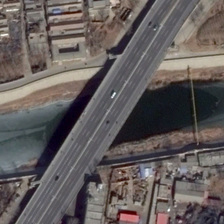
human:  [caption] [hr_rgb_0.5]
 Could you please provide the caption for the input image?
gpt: a bridge is on a river with many buildings on two sides .

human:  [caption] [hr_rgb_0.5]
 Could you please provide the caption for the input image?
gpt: the wide two-way six-line bridge makes both sides of the river connected .

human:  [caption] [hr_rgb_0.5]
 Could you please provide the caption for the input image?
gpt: the wide two-way six-line bridge makes both sides of the river connected .

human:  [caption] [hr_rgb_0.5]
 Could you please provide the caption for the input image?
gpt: a bridge is on a river with many buildings on two sides .

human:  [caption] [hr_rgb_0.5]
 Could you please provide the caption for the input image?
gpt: a bridge is on a river with many buildings on two sides .